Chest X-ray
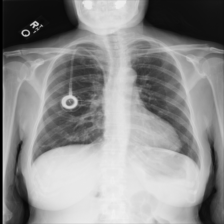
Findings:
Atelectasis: negative
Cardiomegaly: negative
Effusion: negative
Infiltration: negative
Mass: negative
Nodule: negative
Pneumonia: negative
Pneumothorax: negative
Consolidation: negative
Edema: negative
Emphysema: negative
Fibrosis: negative
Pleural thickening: negative
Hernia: negative